Question: Goal:
- 'Razor'- 'Embedded Resources'- 'Linq'
I created a new class library project, then adapted <URL> instructions on how to integrate MVC3 into a WebForms application to get it to work in a Class Library. Then I use the NuGet package RazorEngine to apply the template to an object.
So far it works great, with one hiccup: (a pretty important part of MVC) when editing cshtml files.
So for the following cshtml file:
'''
@model Customer[]
@Model.Count()
@if (Model.Where(customer => customer.Type == 'New').Any())
{
<span>Found at least one new customer.</span>
}
'''
...it displays the following errors:
'Feature 'extension method' cannot be used because it is not part of the ISO-2 C# language specification'
'Feature 'lambda expression' cannot be used because it is not part of the ISO-2 C# language specification'
Thank you in advance--I've spent hours searching for the answer to this.
---
## Some additional details
The following is my 'web.config' in the folder:
'''
<?xml version="1.0"?>
<configuration>
<configSections>
<sectionGroup name="system.web.webPages.razor" type="System.Web.WebPages.Razor.Configuration.RazorWebSectionGroup, System.Web.WebPages.Razor, Version=1.0.0.0, Culture=neutral, PublicKeyToken=31BF3856AD364E35">
<section name="host" type="System.Web.WebPages.Razor.Configuration.HostSection, System.Web.WebPages.Razor, Version=1.0.0.0, Culture=neutral, PublicKeyToken=31BF3856AD364E35" requirePermission="false" />
<section name="pages" type="System.Web.WebPages.Razor.Configuration.RazorPagesSection, System.Web.WebPages.Razor, Version=1.0.0.0, Culture=neutral, PublicKeyToken=31BF3856AD364E35" requirePermission="false" />
</sectionGroup>
</configSections>
<system.web.webPages.razor>
<host factoryType="System.Web.Mvc.MvcWebRazorHostFactory, System.Web.Mvc, Version=3.0.0.0, Culture=neutral, PublicKeyToken=31BF3856AD364E35" />
<pages pageBaseType="System.Web.Mvc.WebViewPage">
<namespaces>
<add namespace="System.Web.Mvc" />
<add namespace="System.Web.Mvc.Ajax" />
<add namespace="System.Web.Mvc.Html" />
<add namespace="System.Web.Routing" />
</namespaces>
</pages>
</system.web.webPages.razor>
<appSettings>
<add key="webpages:Enabled" value="false" />
</appSettings>
<system.web>
<httpHandlers>
<add path="*" verb="*" type="System.Web.HttpNotFoundHandler" />
</httpHandlers>
<pages validateRequest="false" pageParserFilterType="System.Web.Mvc.ViewTypeParserFilter, System.Web.Mvc, Version=3.0.0.0, Culture=neutral, PublicKeyToken=31BF3856AD364E35" pageBaseType="System.Web.Mvc.ViewPage, System.Web.Mvc, Version=3.0.0.0, Culture=neutral, PublicKeyToken=31BF3856AD364E35" userControlBaseType="System.Web.Mvc.ViewUserControl, System.Web.Mvc, Version=3.0.0.0, Culture=neutral, PublicKeyToken=31BF3856AD364E35">
<controls>
<add assembly="System.Web.Mvc, Version=3.0.0.0, Culture=neutral, PublicKeyToken=31BF3856AD364E35" namespace="System.Web.Mvc" tagPrefix="mvc" />
</controls>
</pages>
</system.web>
<system.webServer> ... </system.webServer>
</configuration>
'''
And I added a 'web.config' file to the root of the project. It contains the following:
'''
<configuration>
<system.web>
<compilation debug="true" targetFramework="4.0">
<assemblies>
<add assembly="System.Web.Abstractions, Version=4.0.0.0, Culture=neutral, PublicKeyToken=31BF3856AD364E35" />
<add assembly="System.Web.Helpers, Version=1.0.0.0, Culture=neutral, PublicKeyToken=31BF3856AD364E35" />
<add assembly="System.Web.Routing, Version=4.0.0.0, Culture=neutral, PublicKeyToken=31BF3856AD364E35" />
<add assembly="System.Web.Mvc, Version=3.0.0.0, Culture=neutral, PublicKeyToken=31BF3856AD364E35" />
<add assembly="System.Web.WebPages, Version=1.0.0.0, Culture=neutral, PublicKeyToken=31BF3856AD364E35" />
</assemblies>
</compilation>
...
<pages>
<namespaces>
<add namespace="System.Web.Helpers" />
<add namespace="System.Web.Mvc" />
<add namespace="System.Web.Mvc.Ajax" />
<add namespace="System.Web.Mvc.Html" />
<add namespace="System.Web.Routing" />
<add namespace="System.Web.WebPages" />
</namespaces>
</pages>
</system.web>
...
</configuration>
'''
And here are the references for the project:

The Class Library has a target framework of '.NET Framework 4' and under Advanced Build Settings, the Language Version is set to 'C# 3.0'.
## Update
The project builds and runs properly when using extension methods and Linq. It's just the intellisense that is throws the error.
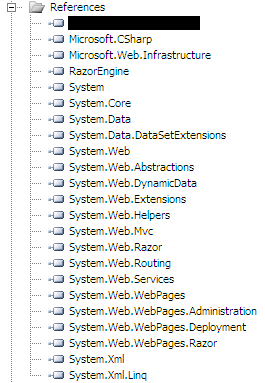
Answer: After a couple hours more of tinkering, I found it had something to do with standard Visual Studio extensions not loading correctly.
I was receiving the error:
> 'VSTS for Database Professionals Sql Server Data-tier Application' package did not load correctly
I found the answer on <URL>.
1) Run the following installers from the Visual Studio media:
> \WCU\DAC\DACFramework_enu.msi\WCU\DAC\DACProjectSystemSetup_enu.msi\WCU\DAC\TSqlLanguageService_enu.msi
2) Restart VS
Hope this can be of help to someone else.